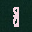
Label: 8